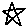
Label: star